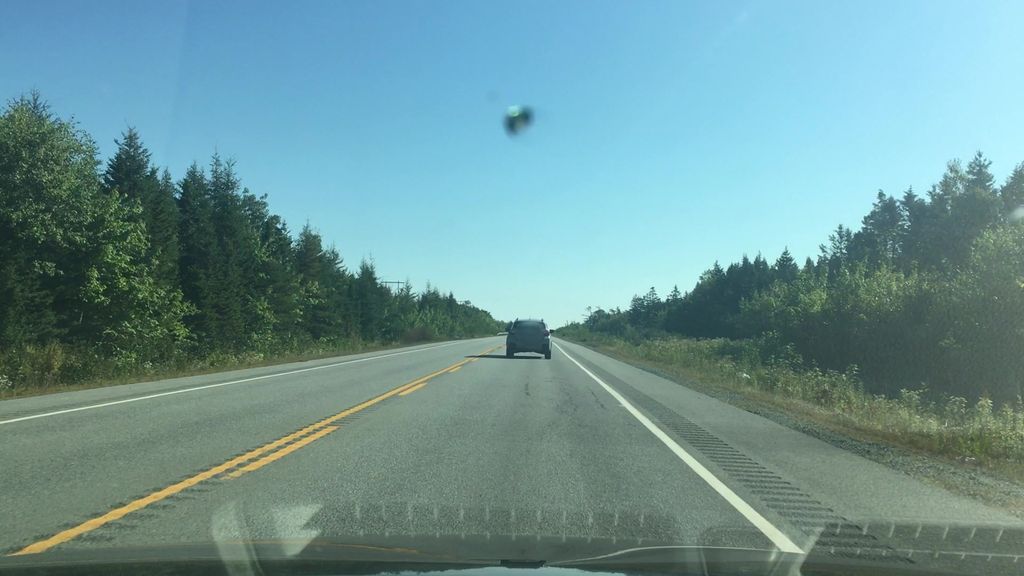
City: halifax